Question: For fetching all the friends details at a time,I have used FQL query and FBRequestConnection with error handler to save all the data in to an array i.e.
'''
- (void)fetchFriendDetails
{
NSString* query = [NSString stringWithFormat:@"SELECT uid,name,birthday_date,pic_square FROM user WHERE uid IN (SELECT uid2 FROM friend WHERE uid1 = me())"];
// Set up the query parameter
NSDictionary *queryParam = [NSDictionary dictionaryWithObjectsAndKeys:
query, @"q", nil];
// Make the API request that uses FQL
[FBRequestConnection startWithGraphPath:@"/fql"
parameters:queryParam
HTTPMethod:@"GET"
completionHandler:^(FBRequestConnection *connection,
id result,
NSError *error) {
if (!error)
{
NSArray *tempArray = [result valueForKey:@"data"];
NSMutableArray *tempArrayAbout = [NSMutableArray arrayWithArray:tempArray];
self.friendsDetailsArray = tempArrayAbout;
NSLog(@"details are %@",friendsDetailsArray);
}
}];
}
'''
When user clicks the sync button,the above method is performed and later on saving data in to db is executed. But I have an issue here! Since the FBRequestConnection error handler is a call back function what happens is it initially doesn't execute and for the 2nd attempt it enters and save all the friends data in ,here is my sync button action:
'''
- (IBAction)syncSettings:(id)sender
{
if (self.remindBeforeDaysField.text.length != 0 && self.setTimeField.text.length != 0)
{
self.syncProgressHUD = [[MBProgressHUD alloc] initWithView:self.navigationController.view];
self.syncProgressHUD.labelText = kSyncingBirthdays;
self.syncProgressHUD.detailsLabelText = kPleaseWait;
self.syncProgressHUD.mode = MBProgressHUDModeIndeterminate;
[self.navigationController.view addSubview:syncProgressHUD];
syncProgressHUD.delegate = self;
dispatch_async(dispatch_get_global_queue( DISPATCH_QUEUE_PRIORITY_LOW, 0), ^{
// Do the task in the background
[syncProgressHUD show:YES];
[self saveUpdateFriendDetails];
// Hide the HUD in the main thread
dispatch_async(dispatch_get_main_queue(), ^{
[MBProgressHUD hideHUDForView:self.view animated:YES];
});
});
}
}
'''
Since I had an issue with friendsDetailsArray,I had to move my code to method,which has worked well for me as far as saving data is concerned.I don't understand why I am unable to update data despite of the fact that I could see all the conditions,array values,the set which holds all the Facebook friend id's through logging.In other words I could save the friends details,but couldn't update it.
,here is my sample implementation code:
'''
-(void)saveUpdateFriendDetails
{
NSLog(@"reminder set values are %@",remindersSet);
NSLog(@"id is %@",facebookID);
if(updateIfExistSwitch.on && [remindersSet containsObject:facebookID])
{
//Do update stuff
}
else if(![remindersSet containsObject:facebookID])
{
//Do insertion stuff
}
}
'''
Here is the logged output for clarification:

As we can observe in the image that my Facebook id is present in the NSMutableSet i.e. remindersSet,I don't know why the condition: is not being validated :O
Also I believe writing the code in viewDidLoad is not at all the correct way to address the scenario as who knows,user might enter details and click sync button rapidly and by the time the syncing of friends details will not take place.I have tested the scenario too.I think all the stuff is revolving around one place,i.e. FBRquestConnection error handler as I could see through debugging that it doesn't enter the loop for the first time,but for the second time.
I want the fetching friends details action to be executed first and then later the saving/updation of data in to sqlite database.
Can any one please guide me?
Useful suggestions applauded,thanks in advance :)
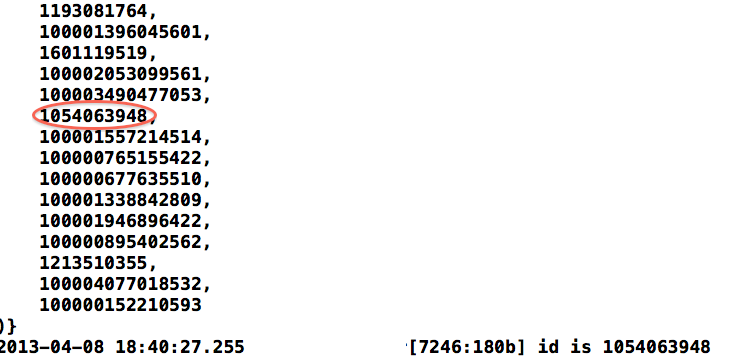
Answer: I have found a solution finally,let me answer my own question so that some one might benefit out of it.Succeeded in solving 2 issues:
Hope this helps some one
Thanks :)